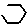
Label: hexagon